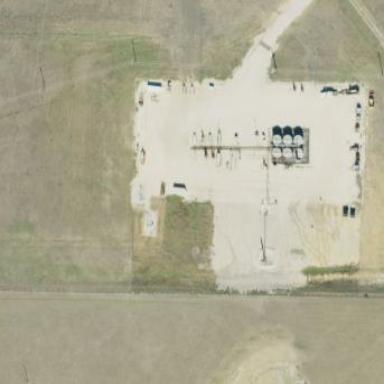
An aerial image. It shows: Industrial area dedicated to fracking.